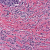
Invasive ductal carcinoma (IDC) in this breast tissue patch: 1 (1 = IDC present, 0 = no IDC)